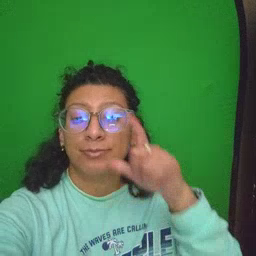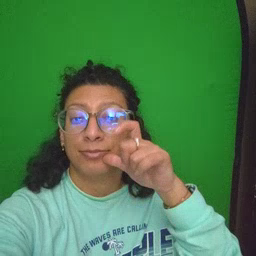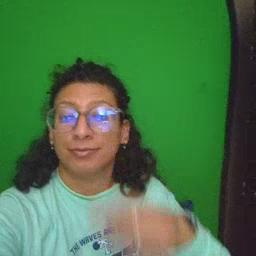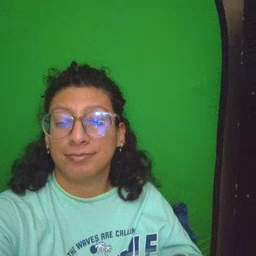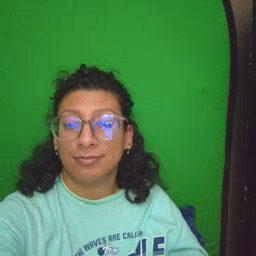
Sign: who